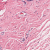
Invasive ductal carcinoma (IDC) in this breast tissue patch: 0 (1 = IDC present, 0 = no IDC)